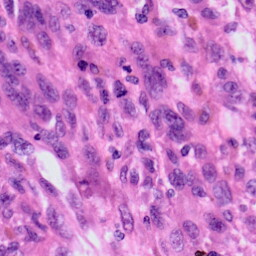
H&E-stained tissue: Skin